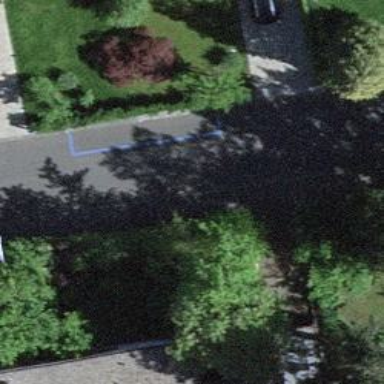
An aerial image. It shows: Deciduous broadleaved tree in garden.